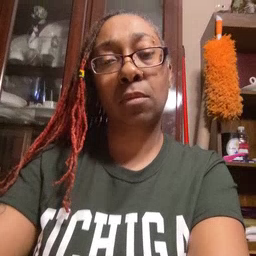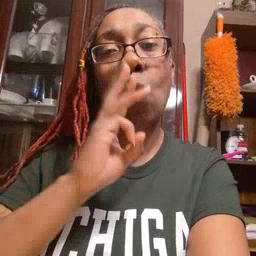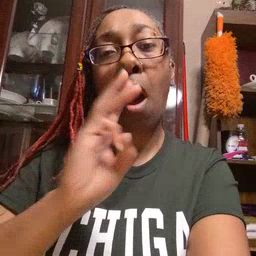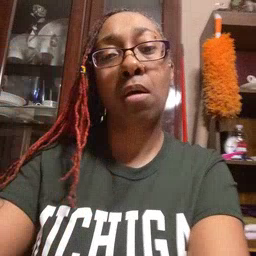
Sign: water